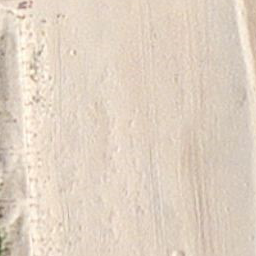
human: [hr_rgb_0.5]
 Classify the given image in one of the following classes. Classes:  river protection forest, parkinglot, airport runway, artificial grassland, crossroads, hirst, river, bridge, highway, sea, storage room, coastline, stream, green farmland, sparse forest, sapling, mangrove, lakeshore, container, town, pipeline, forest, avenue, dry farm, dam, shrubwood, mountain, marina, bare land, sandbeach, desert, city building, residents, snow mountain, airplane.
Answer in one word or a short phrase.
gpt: sandbeach